Question: I'm trying to create an object in javascript and append text to it. I can append text to the svg just fine but when i try to append it to a circle for example, it doesn't appear.
This is what my code looks like:
'''
<!DOCTYPE html PUBLIC "-//W3C//DTD HTML 4.01 Transitional//EN" "http://www.w3.org/TR/html4/loose.dtd">
<html>
<head>
<meta http-equiv="Content-Type" content="text/html; charset=ISO-8859-1">
<title>D3 Tutorial</title>
<script src="http://d3js.org/d3.v3.min.js"> </script>
</head>
<body>
<script>
var canvas = d3.select("body")
.append("svg")
.attr("width", 500)
.attr("height", 500);
var circle = canvas.append("circle")
.attr("cx", 400)
.attr("cy", 350)
.attr("r", 25);
canvas.append("text")
.attr("fill", "red")
.attr("y", 50)
.text("hello");
circle.append("text")
.attr("fill", "red")
.attr("y", 50)
.text("hello");
</script>
</body>
</html>
'''
This is how it appears:

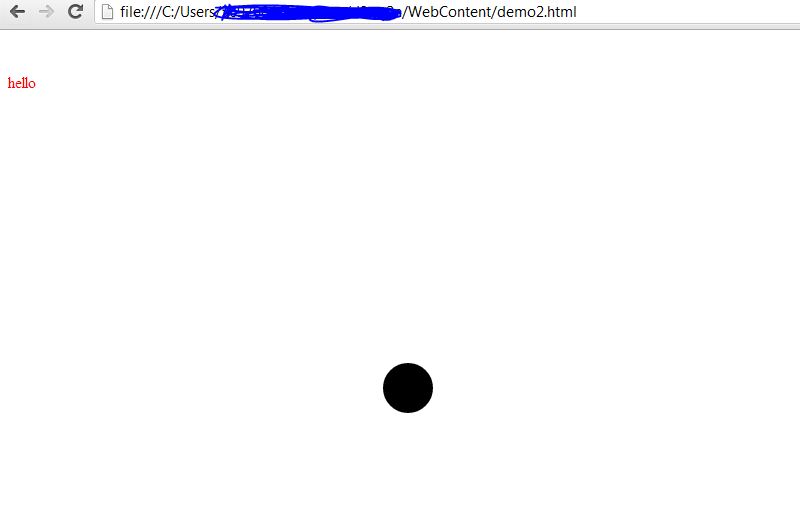
Answer: SVGs have to follow a certain structure. Appending a 'text' element to a 'circle' (or 'rect' or similar) isn't valid so it won't be shown.